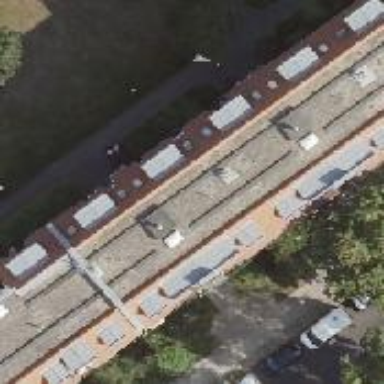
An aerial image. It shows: Unique apartment building with double saltbox roof shape.